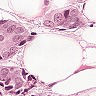
Metastatic tissue present: yes